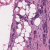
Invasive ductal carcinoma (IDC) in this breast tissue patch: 1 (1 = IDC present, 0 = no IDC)